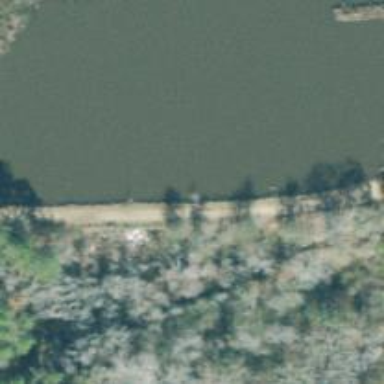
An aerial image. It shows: Dam along waterway.